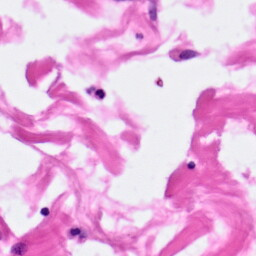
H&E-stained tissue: Pancreatic